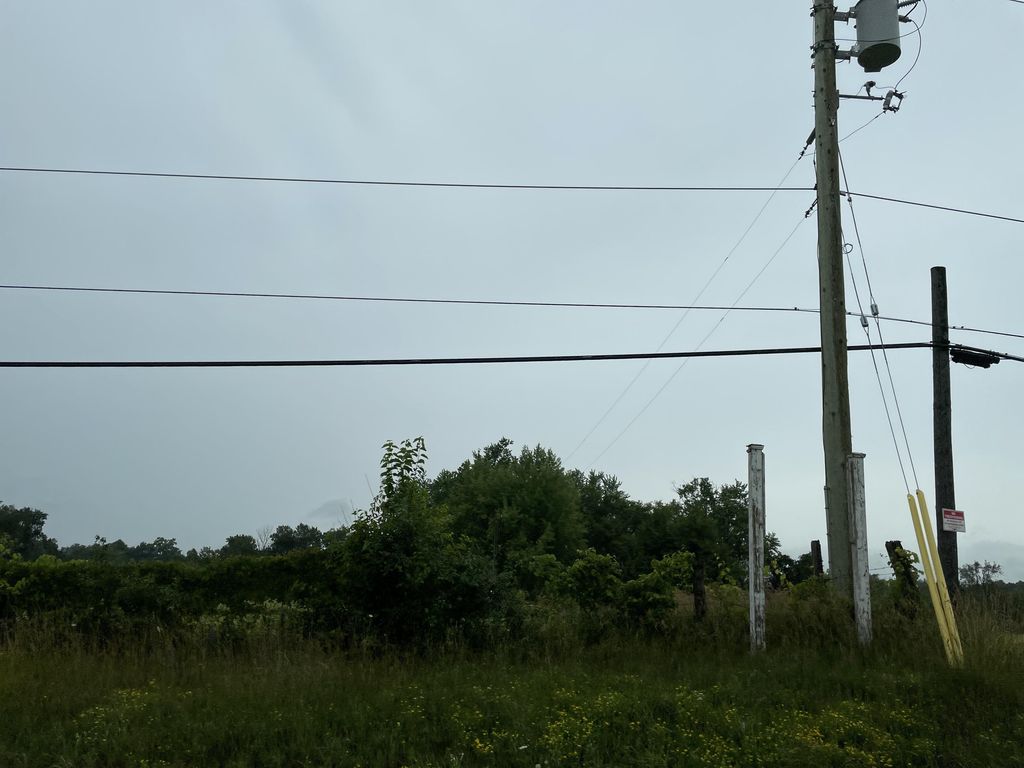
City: kitchener-waterloo